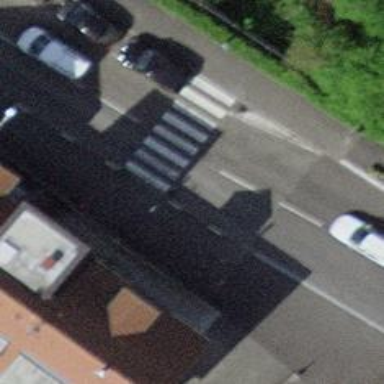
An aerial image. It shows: Zebra crossing for pedestrians.